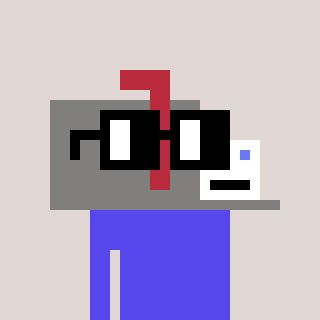
a pixel art character with square black glasses, a mailbox-shaped head and a computerblue-colored body on a warm background